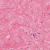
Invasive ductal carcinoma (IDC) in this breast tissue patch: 0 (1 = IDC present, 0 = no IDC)